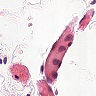
Metastatic tissue present: no